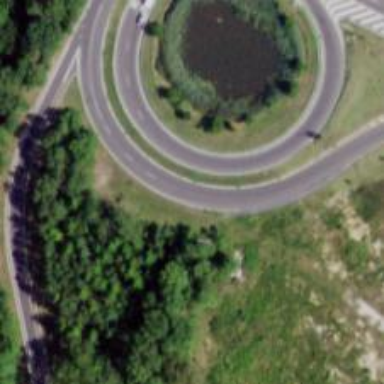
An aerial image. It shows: Trunk_link highway with jughandle junction.